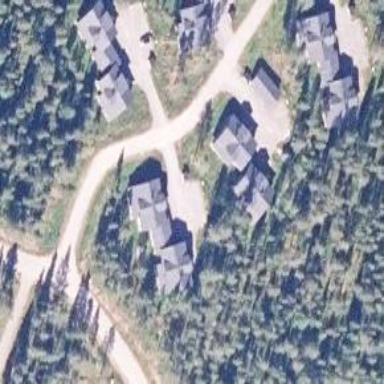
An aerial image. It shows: Paved residential road.